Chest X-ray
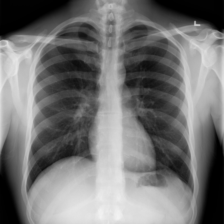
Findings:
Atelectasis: negative
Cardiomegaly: negative
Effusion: negative
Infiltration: negative
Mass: negative
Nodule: negative
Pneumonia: negative
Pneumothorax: negative
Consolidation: negative
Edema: negative
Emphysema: negative
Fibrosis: negative
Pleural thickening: negative
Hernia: negative